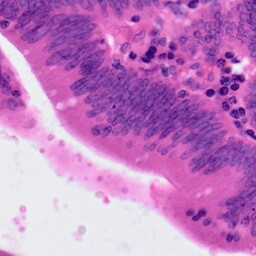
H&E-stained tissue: Colon